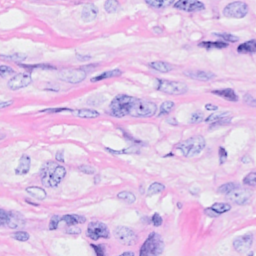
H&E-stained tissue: Breast